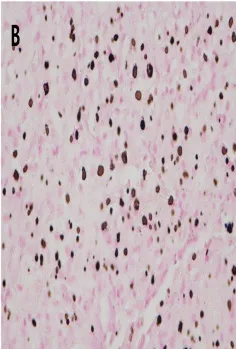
Prostatic malakoplakia misdiagnosed as prostate cancer. A large number of Michaelis-Gutmann bodies (arrows) were seen in the interstitium. Histochemical staining showed large intracellular deposits of calcium.
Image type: pathology (h&e)